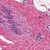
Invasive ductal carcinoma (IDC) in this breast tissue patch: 0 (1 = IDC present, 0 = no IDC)